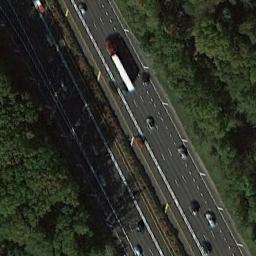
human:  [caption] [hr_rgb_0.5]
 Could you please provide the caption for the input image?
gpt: The freeway is surrounded by a large green forest with many cars on the freeway .

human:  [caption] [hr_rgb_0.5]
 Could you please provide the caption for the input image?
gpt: A freeway with a small bend goes through the forest with many dark green trees and some cars are driving on the freeway .

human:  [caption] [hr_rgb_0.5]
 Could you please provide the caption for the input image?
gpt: The freeway goes through the forest with many cars .

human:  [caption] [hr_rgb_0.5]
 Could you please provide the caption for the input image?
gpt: There is a big white truck on the highway on the right .

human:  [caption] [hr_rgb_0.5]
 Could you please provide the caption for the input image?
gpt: There are many green trees beside the freeway .